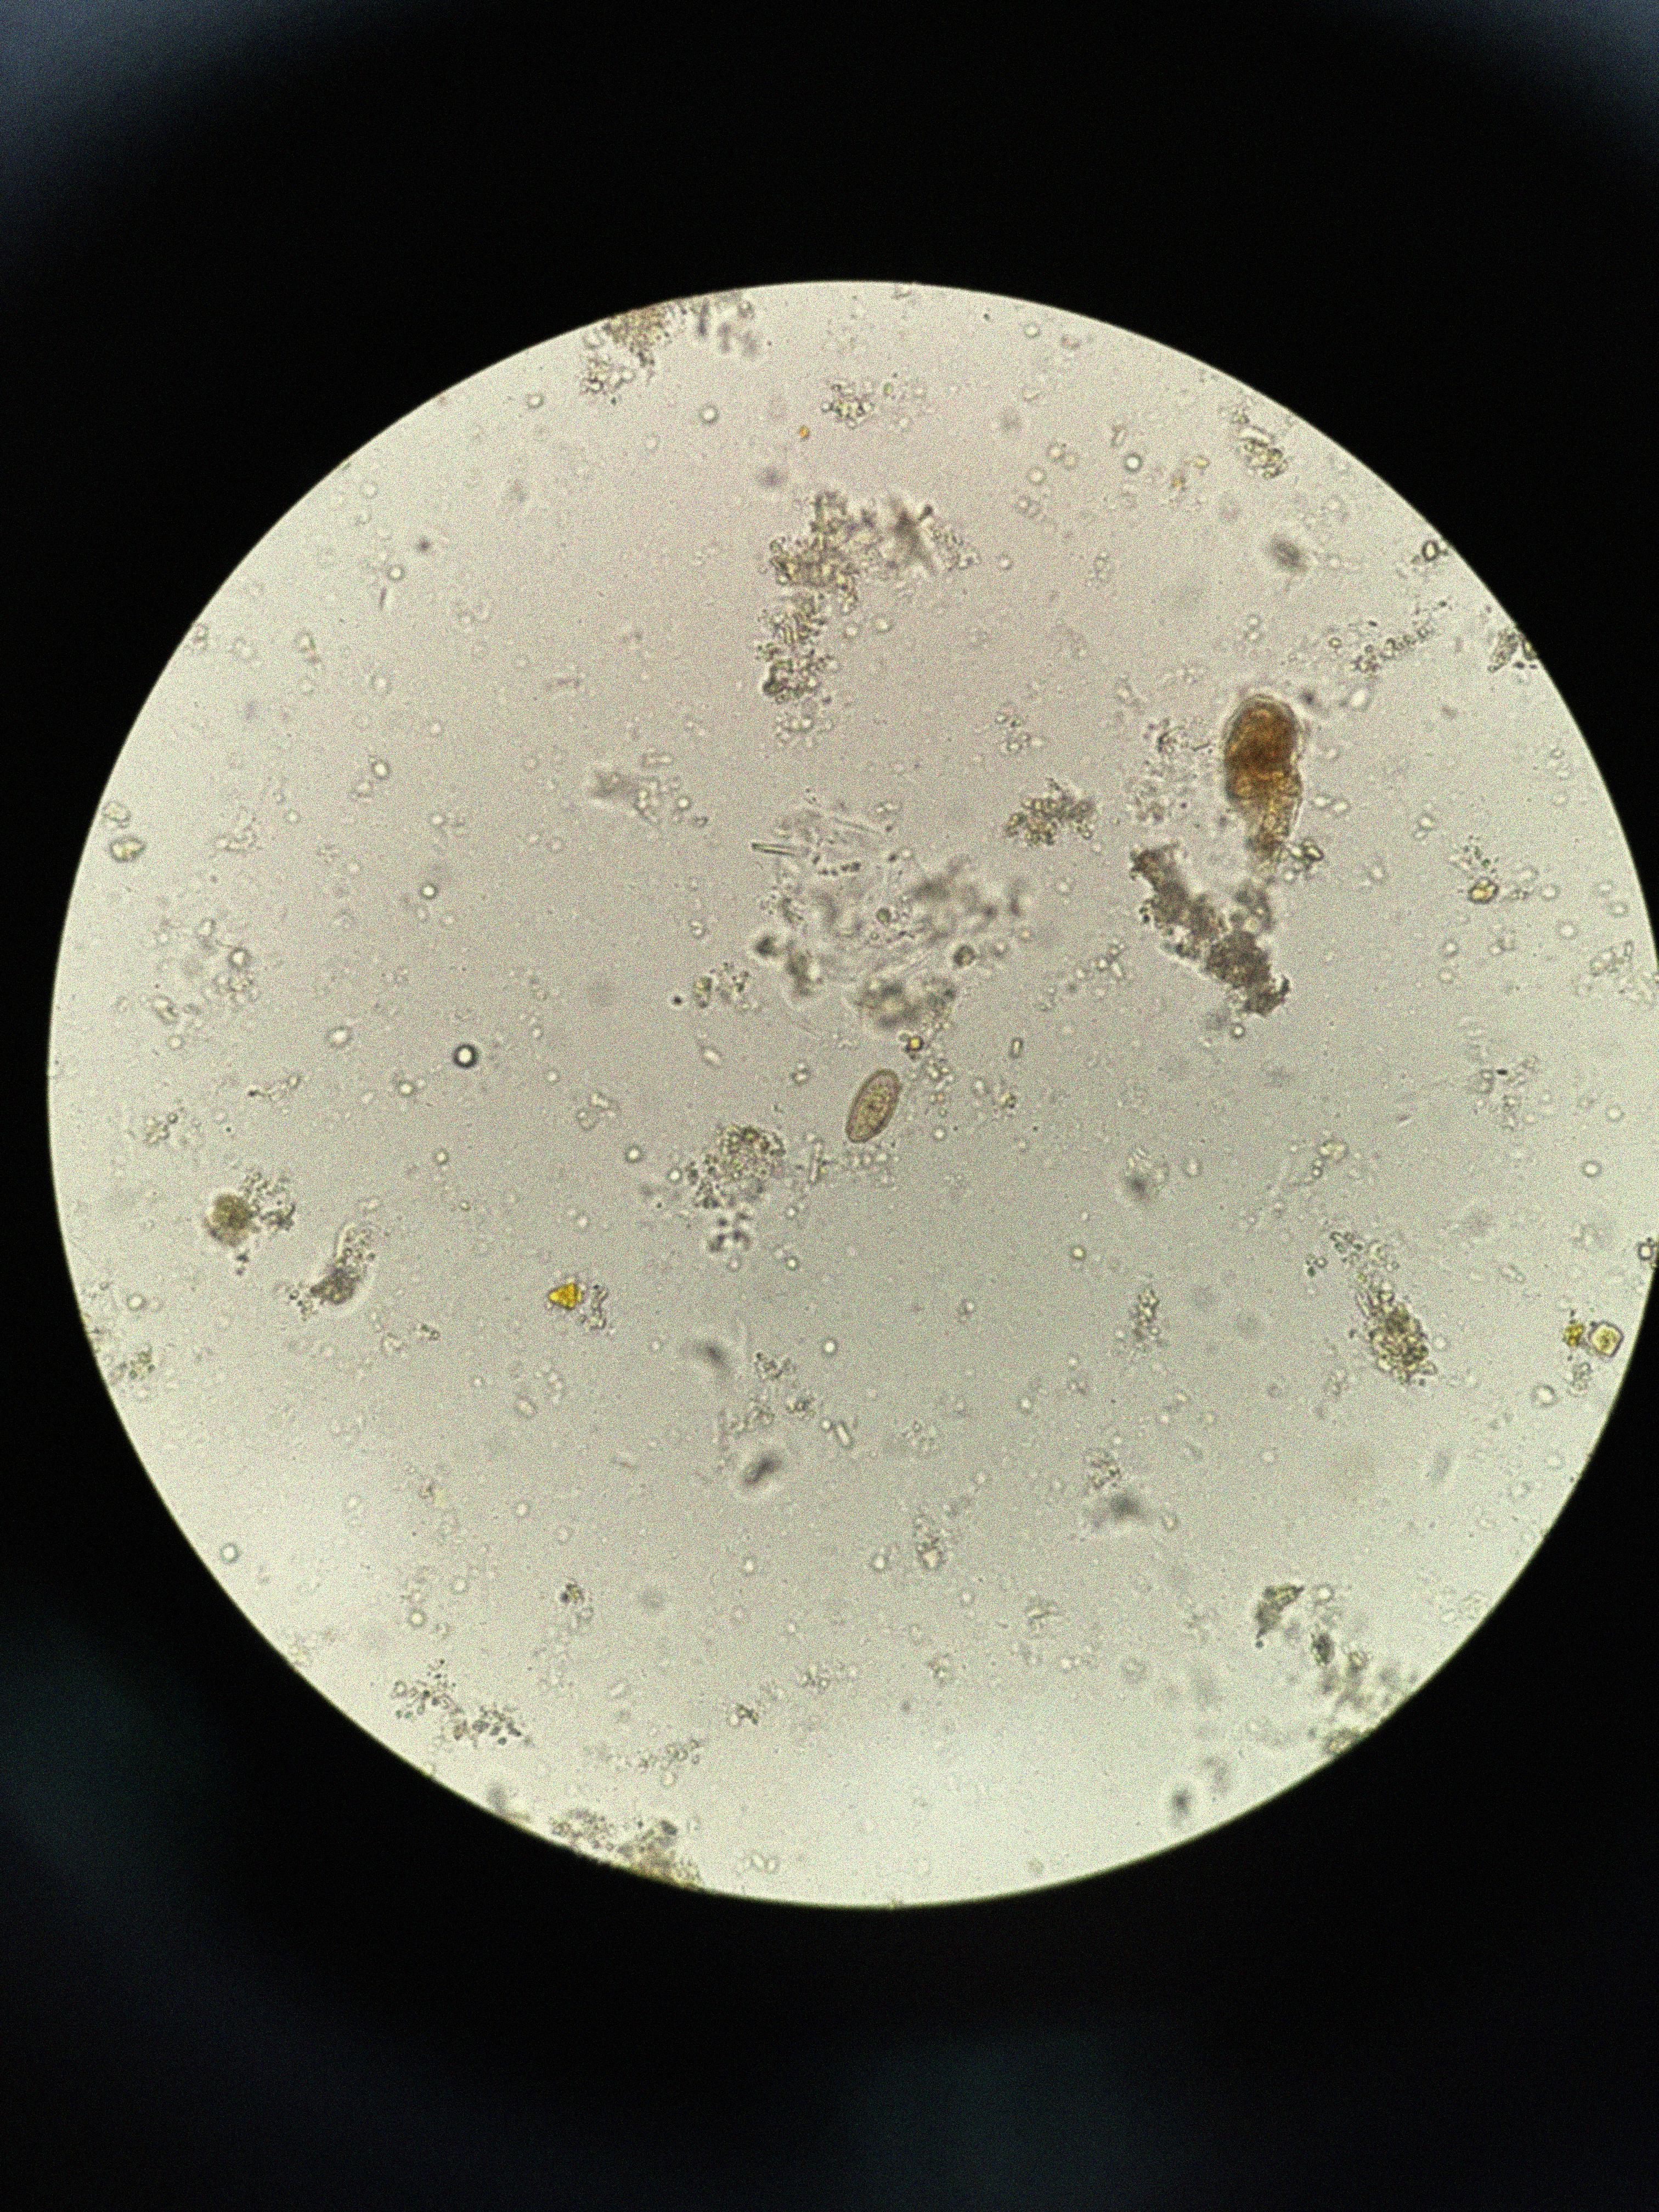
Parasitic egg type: Opisthorchis viverrine